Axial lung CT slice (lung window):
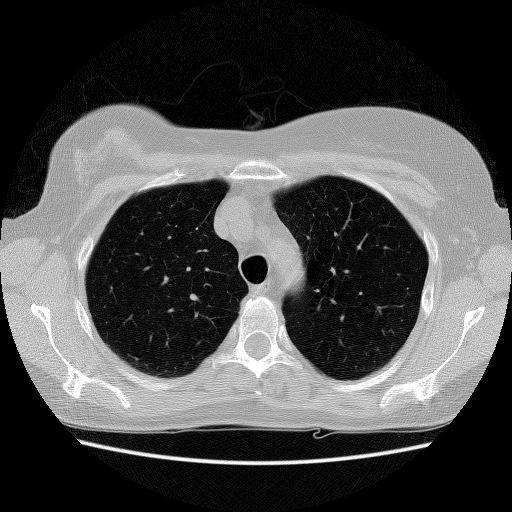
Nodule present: no